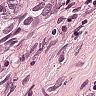
Metastatic tissue present: yes